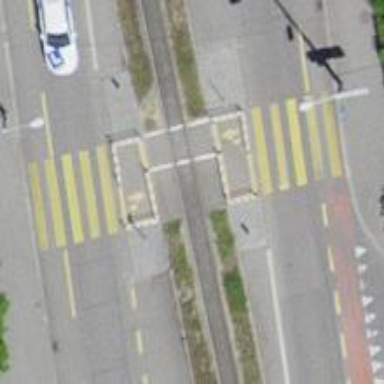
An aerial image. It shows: Uncontrolled crossing where road and railway intersect.